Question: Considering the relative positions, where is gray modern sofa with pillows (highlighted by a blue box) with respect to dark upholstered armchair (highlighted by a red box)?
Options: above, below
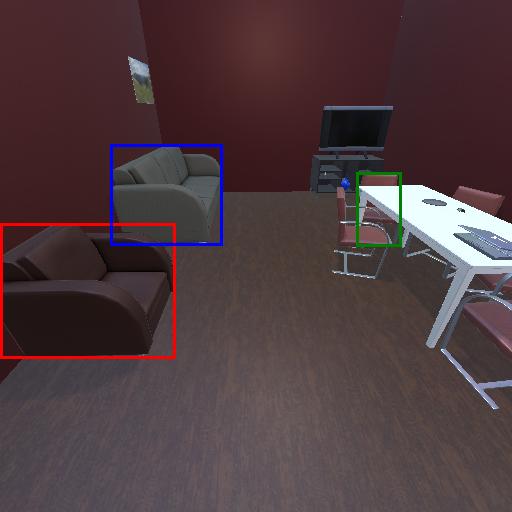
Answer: above